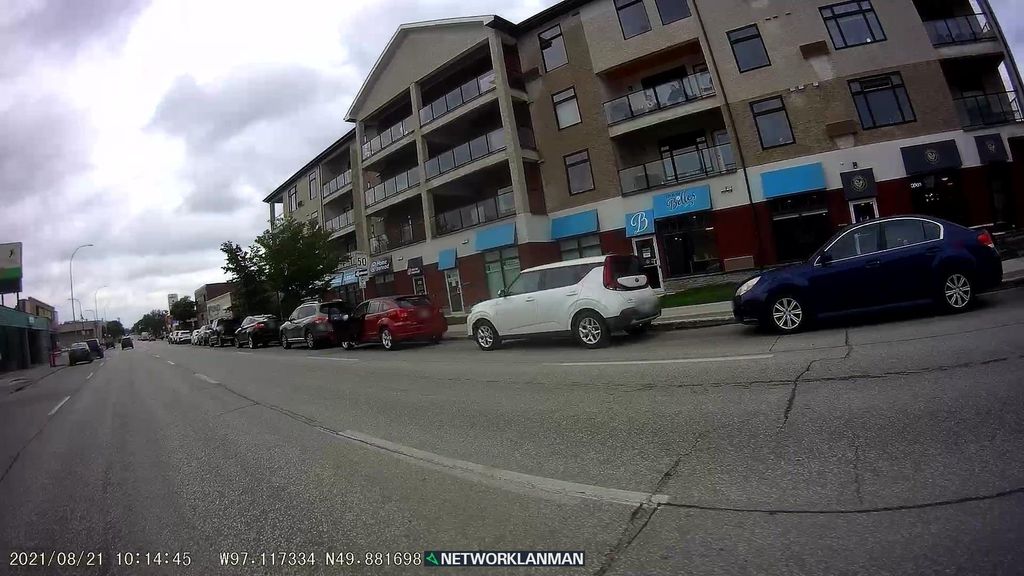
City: winnipeg